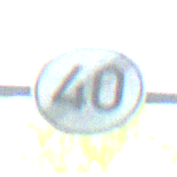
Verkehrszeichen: EndeGeschwindigkeit40
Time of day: MorningAfternoon
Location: Outdoor (Nature)
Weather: Clear
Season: NotSpecified
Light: Natural